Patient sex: M
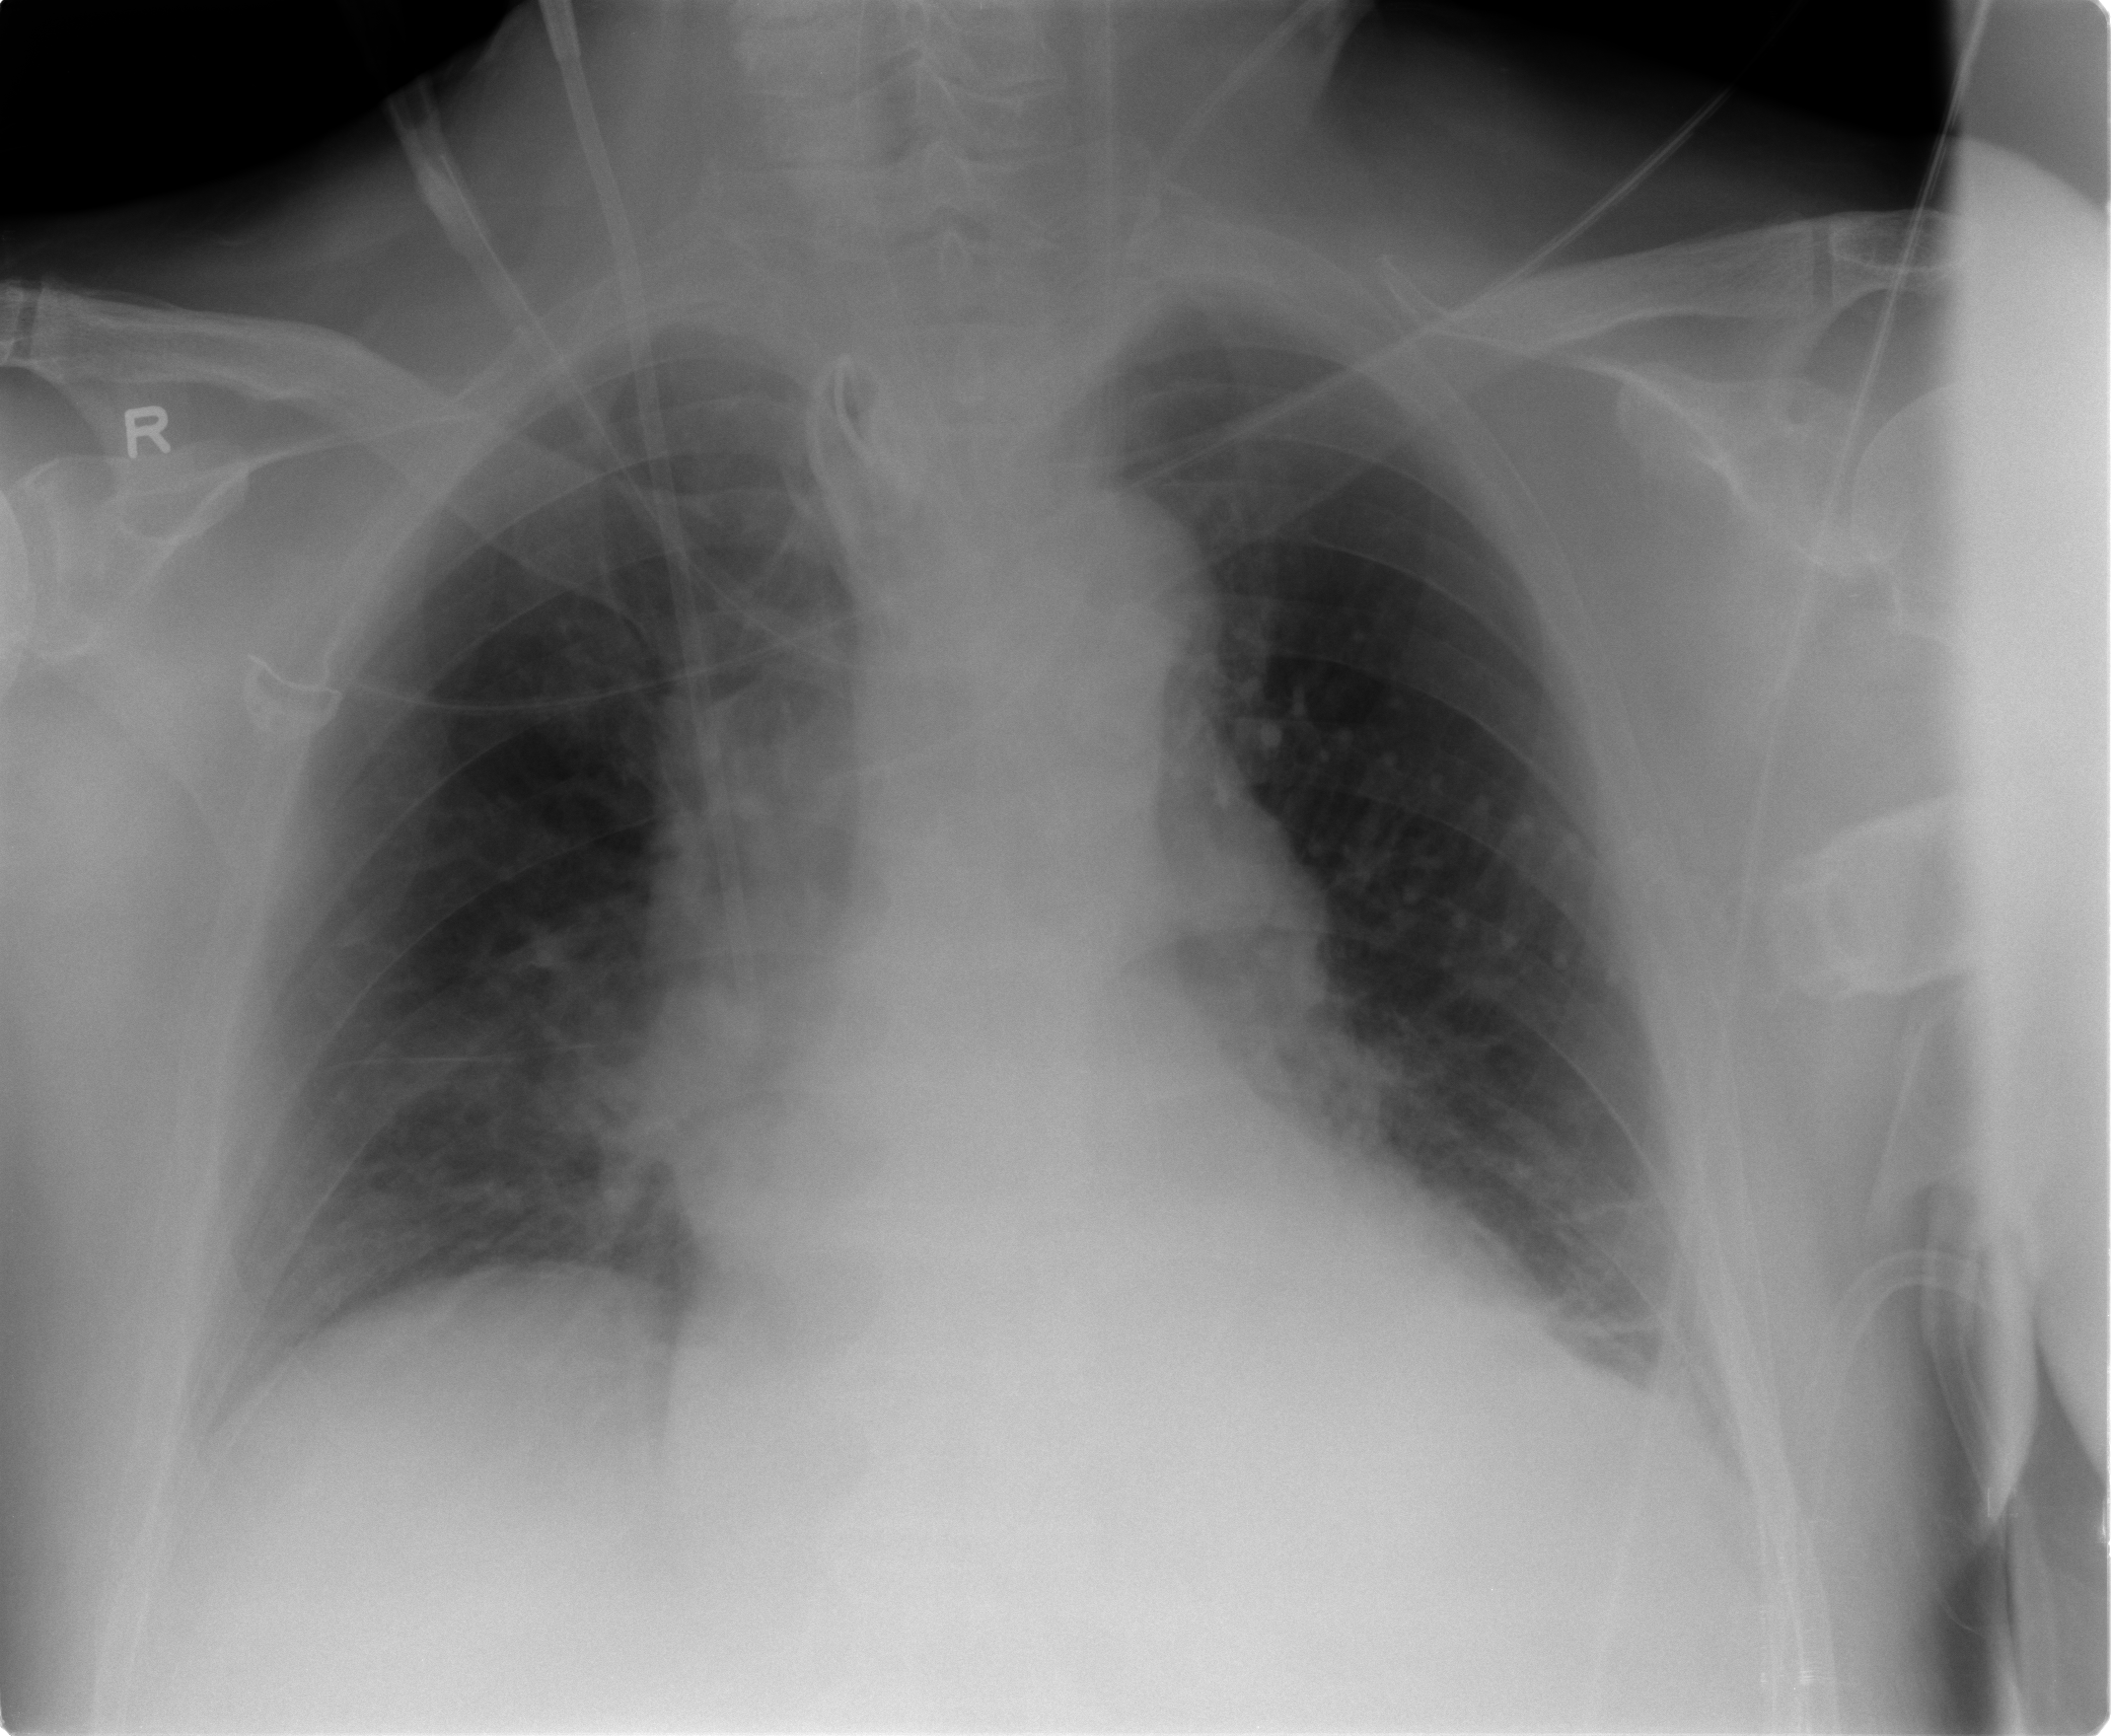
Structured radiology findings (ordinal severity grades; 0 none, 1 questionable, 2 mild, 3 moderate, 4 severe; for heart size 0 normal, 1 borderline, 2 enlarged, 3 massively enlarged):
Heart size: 2
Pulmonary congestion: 3
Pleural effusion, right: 0
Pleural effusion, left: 1
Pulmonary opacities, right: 2
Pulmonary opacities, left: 1
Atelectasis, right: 2
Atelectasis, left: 2